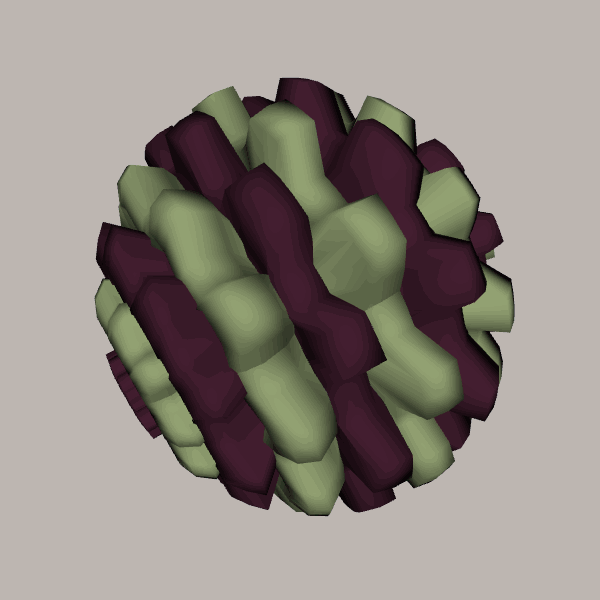
Background: light